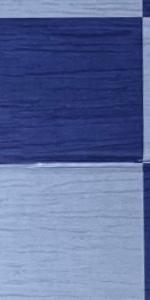
Label: Empty